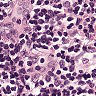
Metastatic tissue present: no